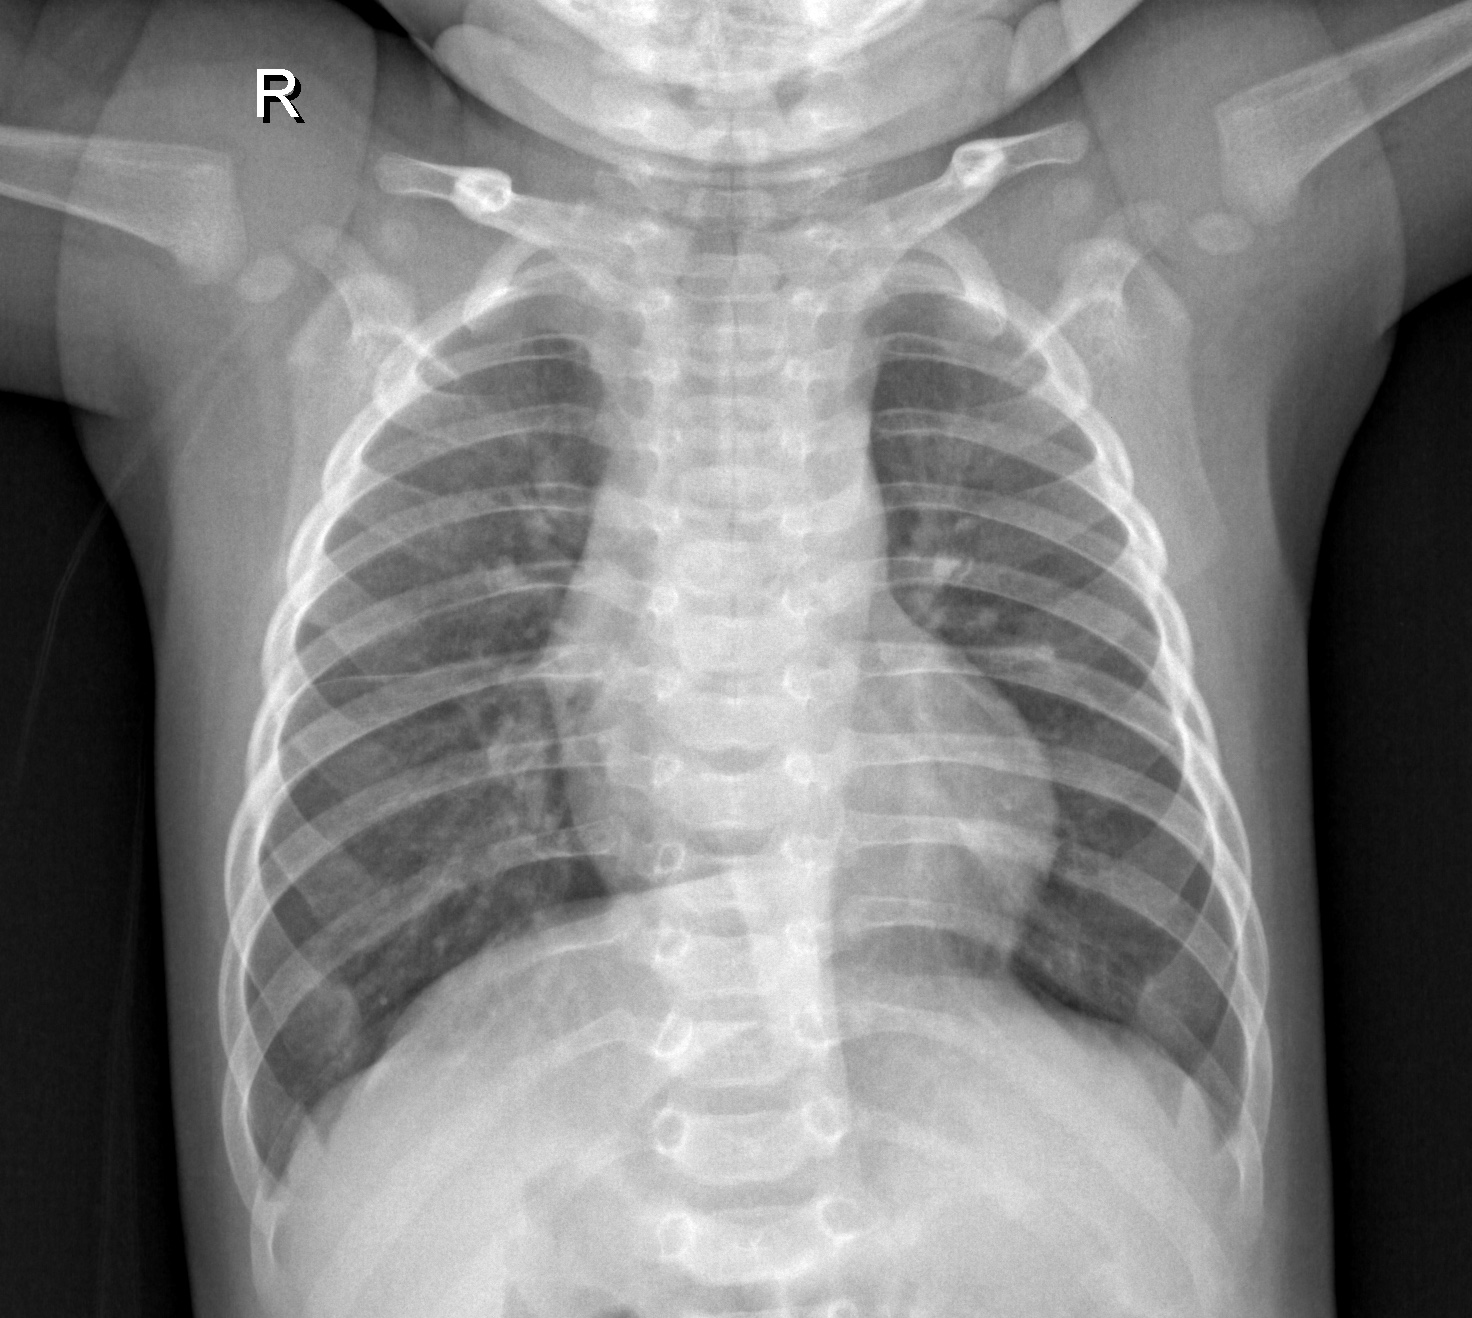
Diagnosis: NORMAL